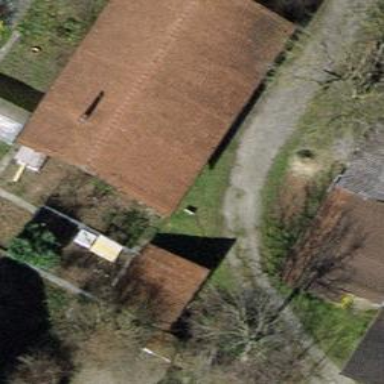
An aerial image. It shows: Shed building.